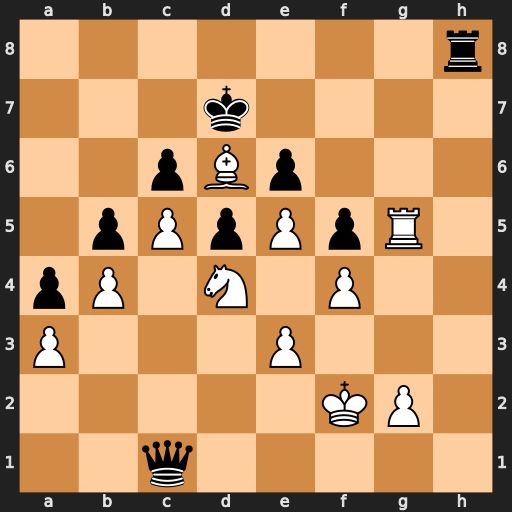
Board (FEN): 7r/3k4/2pBp3/1pPpPpR1/pP1N1P2/P3P3/5KP1/2q5
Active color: w
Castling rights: -
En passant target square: -
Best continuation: Rg7+ Kd8 Nxe6+ Kc8 Rc7+ Kb8 Rh7+ Ka8 Rxh8+